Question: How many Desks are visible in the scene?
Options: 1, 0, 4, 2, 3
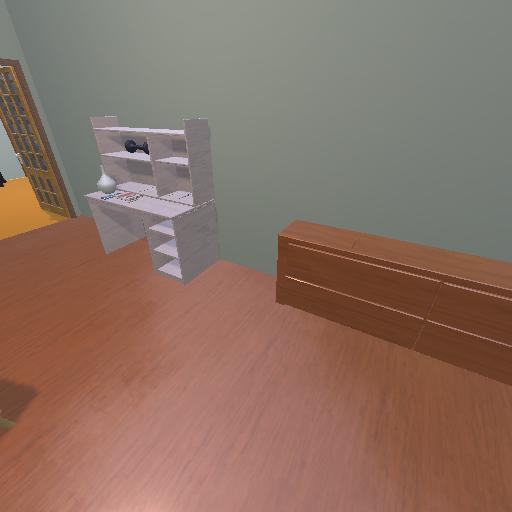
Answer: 1